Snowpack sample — Buffalo Mountain, Silverthorne, Colorado, USA (1/25/25, 10:11 AM MST)
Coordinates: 39.6222, -106.1139
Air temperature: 22 °F
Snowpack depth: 110 cm
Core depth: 20 cm
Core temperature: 48.2 °F
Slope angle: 12°, slope face: 102°
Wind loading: high
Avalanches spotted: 0
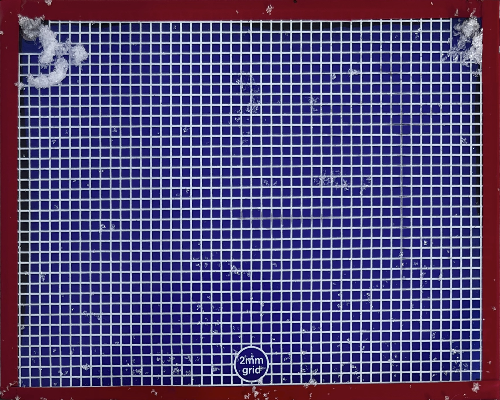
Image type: profile
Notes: No avalanches nearby, collected on the outskirts of a fire break 15 meters from the treeline, on way to Buffalo and Red Mountain